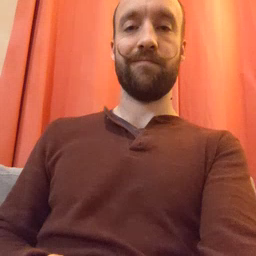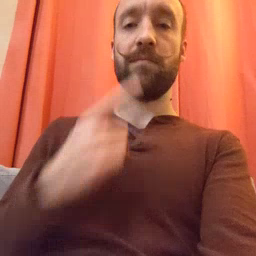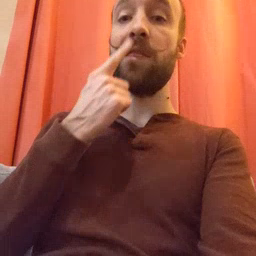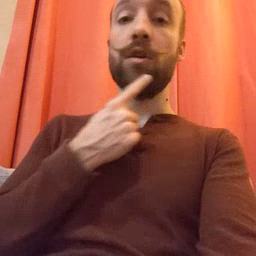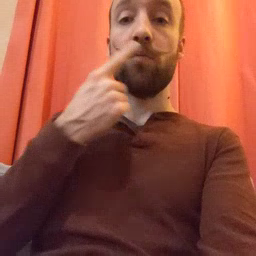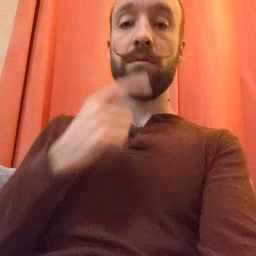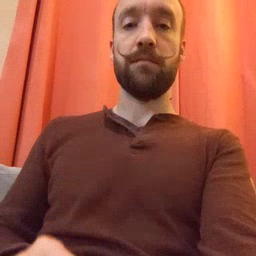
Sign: mouth